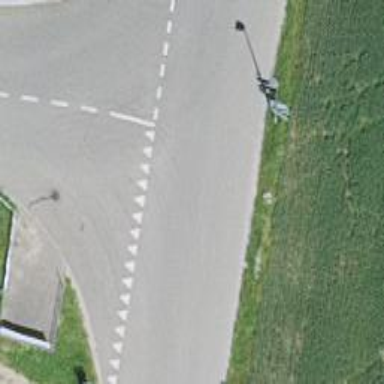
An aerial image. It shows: Asphalt road classified as tertiary.